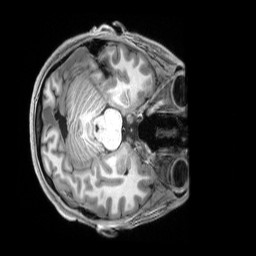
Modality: T1w
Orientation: axial
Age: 28
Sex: male
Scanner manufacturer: siemens
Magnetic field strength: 3 T
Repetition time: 2.3 s
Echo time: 0.00229 s